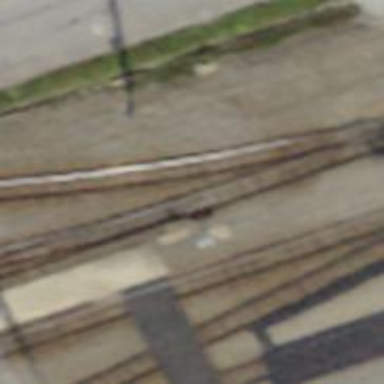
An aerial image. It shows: Narrow-gauge railway yard with electrified tracks using contact line.